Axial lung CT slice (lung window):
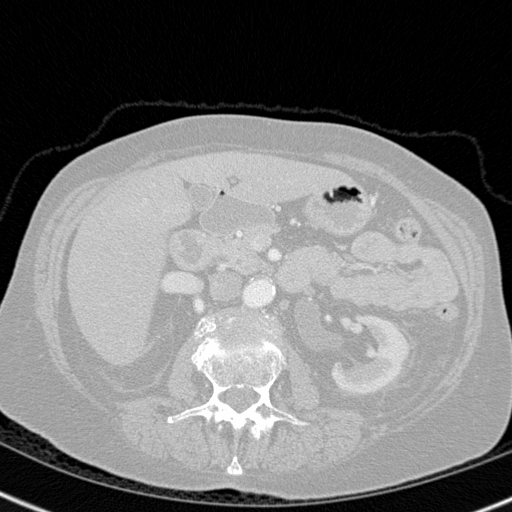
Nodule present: no